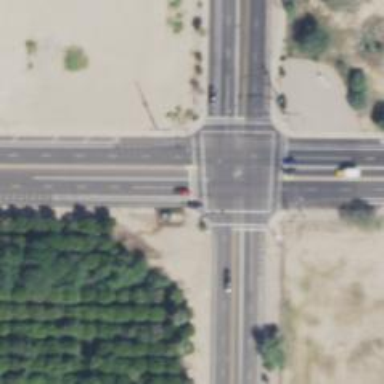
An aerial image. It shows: Solid stop line on the road marking.